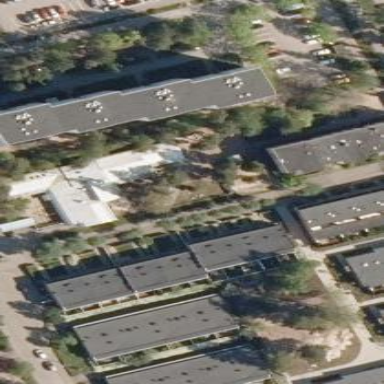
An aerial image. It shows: Kindergarten.